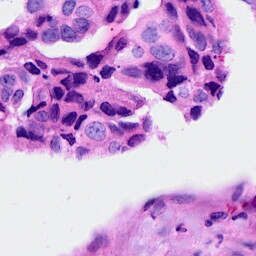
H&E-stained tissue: Breast